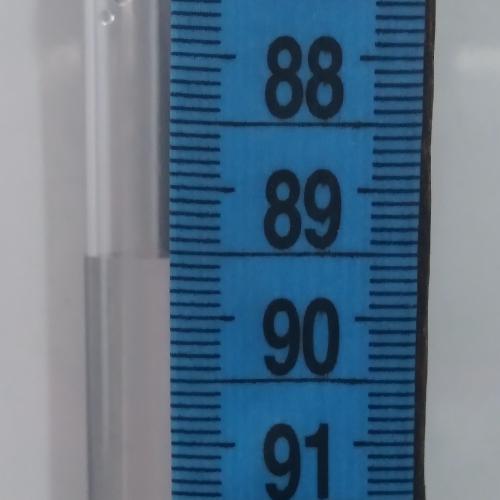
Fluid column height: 89.6 cm